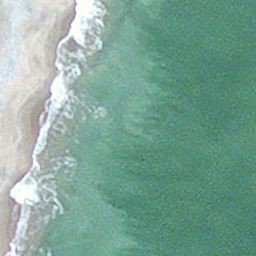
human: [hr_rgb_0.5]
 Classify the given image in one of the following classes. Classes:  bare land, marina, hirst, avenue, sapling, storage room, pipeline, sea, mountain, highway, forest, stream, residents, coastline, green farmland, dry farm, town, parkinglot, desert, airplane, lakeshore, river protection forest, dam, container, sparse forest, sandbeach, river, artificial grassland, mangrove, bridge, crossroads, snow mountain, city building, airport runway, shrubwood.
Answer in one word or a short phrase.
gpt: coastline